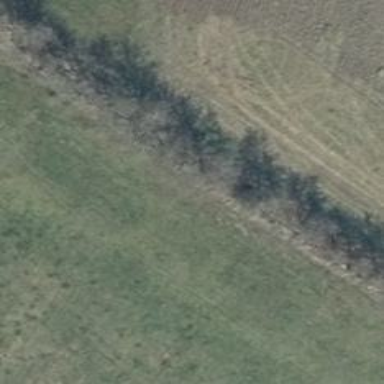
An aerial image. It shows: Row of deciduous broadleaved trees.